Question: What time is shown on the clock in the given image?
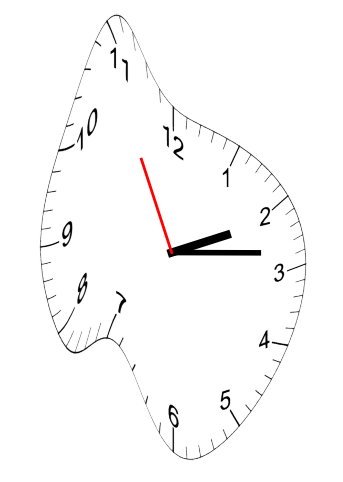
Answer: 02:13:55